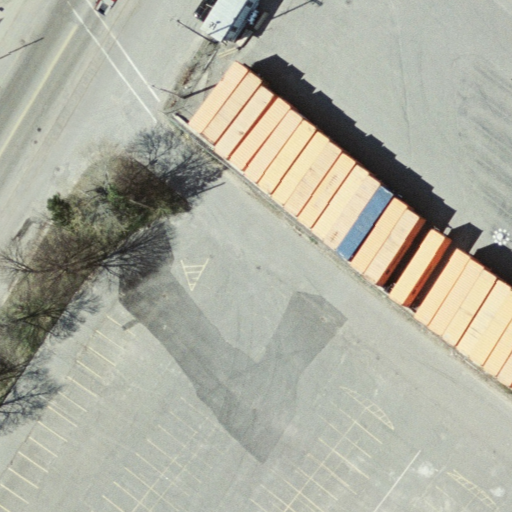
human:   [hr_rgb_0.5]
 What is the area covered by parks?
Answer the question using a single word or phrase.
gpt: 2578m2

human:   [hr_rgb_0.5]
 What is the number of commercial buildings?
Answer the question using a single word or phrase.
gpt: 0

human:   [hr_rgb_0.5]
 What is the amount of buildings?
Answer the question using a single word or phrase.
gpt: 0

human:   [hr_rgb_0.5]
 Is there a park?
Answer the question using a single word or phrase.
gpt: yes

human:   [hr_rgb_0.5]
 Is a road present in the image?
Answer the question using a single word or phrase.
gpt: yes

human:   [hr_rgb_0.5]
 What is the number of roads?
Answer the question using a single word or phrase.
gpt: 1

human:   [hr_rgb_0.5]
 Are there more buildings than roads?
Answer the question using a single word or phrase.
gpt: no

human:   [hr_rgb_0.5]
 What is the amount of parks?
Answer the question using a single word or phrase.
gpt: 1

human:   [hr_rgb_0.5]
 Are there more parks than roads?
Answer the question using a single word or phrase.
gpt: no

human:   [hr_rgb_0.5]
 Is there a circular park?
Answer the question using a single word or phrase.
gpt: no

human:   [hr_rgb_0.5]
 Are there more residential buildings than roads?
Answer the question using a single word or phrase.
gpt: no

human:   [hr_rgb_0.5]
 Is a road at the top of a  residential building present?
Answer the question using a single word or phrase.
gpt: no

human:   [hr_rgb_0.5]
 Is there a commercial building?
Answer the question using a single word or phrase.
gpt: no

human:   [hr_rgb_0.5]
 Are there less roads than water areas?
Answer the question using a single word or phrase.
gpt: no

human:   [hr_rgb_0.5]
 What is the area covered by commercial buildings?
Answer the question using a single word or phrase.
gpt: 0m2

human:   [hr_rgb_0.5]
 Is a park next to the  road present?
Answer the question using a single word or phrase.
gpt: yes

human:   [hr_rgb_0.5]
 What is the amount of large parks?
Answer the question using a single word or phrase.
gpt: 1

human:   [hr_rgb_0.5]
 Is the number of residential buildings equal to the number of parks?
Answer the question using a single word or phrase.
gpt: no

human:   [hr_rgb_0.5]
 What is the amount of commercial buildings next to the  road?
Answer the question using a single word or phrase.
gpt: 0

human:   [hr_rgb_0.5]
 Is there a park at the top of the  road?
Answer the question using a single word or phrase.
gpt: no

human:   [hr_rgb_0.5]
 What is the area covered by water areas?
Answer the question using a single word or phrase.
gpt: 0m2

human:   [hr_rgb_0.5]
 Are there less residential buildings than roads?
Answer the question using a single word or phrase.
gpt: yes

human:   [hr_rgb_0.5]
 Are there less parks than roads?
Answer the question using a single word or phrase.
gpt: no

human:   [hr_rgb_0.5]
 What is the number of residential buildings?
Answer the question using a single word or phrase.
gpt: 0

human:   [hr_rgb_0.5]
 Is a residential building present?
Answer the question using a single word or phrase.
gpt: no

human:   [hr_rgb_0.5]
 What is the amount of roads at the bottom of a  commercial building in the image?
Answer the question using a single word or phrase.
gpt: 0

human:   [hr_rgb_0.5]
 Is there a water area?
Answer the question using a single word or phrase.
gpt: no

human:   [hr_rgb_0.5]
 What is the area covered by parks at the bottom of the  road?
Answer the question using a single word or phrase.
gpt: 2578m2

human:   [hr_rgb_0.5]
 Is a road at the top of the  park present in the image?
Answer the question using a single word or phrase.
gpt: yes

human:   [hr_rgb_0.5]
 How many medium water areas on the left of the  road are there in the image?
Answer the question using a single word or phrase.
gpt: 0

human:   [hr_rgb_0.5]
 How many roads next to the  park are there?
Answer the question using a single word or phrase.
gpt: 1

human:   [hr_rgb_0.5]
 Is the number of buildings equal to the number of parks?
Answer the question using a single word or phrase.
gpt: no

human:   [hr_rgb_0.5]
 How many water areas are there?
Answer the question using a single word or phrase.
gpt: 0

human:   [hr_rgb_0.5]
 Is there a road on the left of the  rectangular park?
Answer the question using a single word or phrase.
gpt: no

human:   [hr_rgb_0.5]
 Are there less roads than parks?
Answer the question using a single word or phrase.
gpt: no

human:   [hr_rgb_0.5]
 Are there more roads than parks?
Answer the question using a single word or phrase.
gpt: no

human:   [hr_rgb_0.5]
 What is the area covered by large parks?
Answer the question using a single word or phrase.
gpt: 2578m2

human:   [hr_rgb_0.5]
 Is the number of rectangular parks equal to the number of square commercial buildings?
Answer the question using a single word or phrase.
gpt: no

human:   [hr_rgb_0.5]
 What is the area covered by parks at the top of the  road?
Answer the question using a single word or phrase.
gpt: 0m2

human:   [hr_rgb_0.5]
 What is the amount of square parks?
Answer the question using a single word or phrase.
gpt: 0

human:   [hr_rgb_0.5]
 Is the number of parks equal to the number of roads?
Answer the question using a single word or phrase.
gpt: yes

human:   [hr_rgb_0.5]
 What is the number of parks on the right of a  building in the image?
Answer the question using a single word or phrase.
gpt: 0

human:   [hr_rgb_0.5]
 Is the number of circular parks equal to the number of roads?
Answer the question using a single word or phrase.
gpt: no

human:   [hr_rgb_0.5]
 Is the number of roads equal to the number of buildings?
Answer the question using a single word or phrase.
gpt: no

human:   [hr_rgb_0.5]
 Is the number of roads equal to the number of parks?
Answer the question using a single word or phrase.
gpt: yes

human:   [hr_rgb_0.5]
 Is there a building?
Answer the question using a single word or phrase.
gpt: no

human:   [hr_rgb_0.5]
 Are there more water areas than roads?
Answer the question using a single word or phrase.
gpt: no

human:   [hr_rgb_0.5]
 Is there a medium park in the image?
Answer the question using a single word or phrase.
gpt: no

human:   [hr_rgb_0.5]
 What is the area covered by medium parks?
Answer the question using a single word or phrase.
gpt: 0m2

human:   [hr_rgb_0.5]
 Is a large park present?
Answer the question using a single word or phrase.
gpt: yes

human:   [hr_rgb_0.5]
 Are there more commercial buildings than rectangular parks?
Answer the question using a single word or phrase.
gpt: no

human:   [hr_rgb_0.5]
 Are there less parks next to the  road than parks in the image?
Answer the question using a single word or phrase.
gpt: no

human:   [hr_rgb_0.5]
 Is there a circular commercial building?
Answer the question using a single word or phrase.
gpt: no

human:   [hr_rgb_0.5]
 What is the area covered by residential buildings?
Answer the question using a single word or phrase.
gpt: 0m2

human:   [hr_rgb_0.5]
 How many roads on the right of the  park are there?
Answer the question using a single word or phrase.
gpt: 1

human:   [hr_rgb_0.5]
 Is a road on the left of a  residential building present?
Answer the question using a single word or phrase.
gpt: no

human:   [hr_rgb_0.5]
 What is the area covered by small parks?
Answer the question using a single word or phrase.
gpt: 0m2

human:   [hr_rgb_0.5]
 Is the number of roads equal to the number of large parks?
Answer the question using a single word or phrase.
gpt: yes

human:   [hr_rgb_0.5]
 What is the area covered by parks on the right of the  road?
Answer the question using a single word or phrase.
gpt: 0m2

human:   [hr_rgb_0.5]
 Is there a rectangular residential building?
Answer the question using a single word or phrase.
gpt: no

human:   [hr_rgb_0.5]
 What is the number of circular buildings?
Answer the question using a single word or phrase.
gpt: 0

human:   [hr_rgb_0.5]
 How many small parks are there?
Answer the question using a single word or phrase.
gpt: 0

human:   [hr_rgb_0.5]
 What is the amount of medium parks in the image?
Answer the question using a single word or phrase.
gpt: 0

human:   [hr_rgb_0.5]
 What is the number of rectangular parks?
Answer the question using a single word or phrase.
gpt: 1